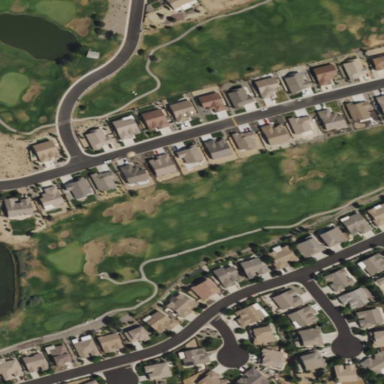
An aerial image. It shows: Area with grass used as rough in golf course.